Question: I want to add a plot to my first page of the (HTML5) slide. Can I achieve this in a dynamically way? Say, the background image will be generated by R code, rather than insert a semi-transparent PNG image. Thank you.
: What I want is

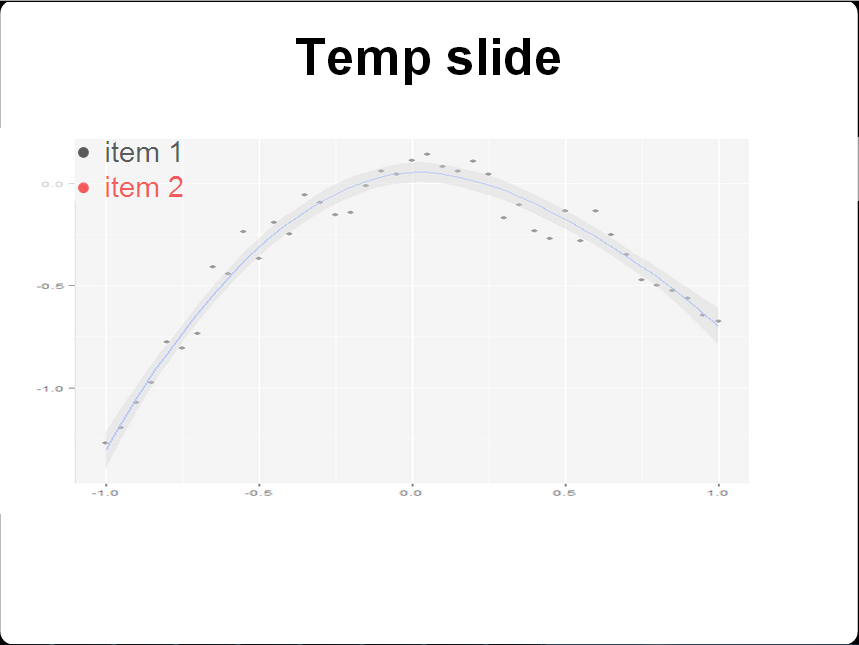
Answer: You can use the chunk option 'dev.args' to achieve this. You will need to size the image correctly to fit your slide.
'''
'''{r dev.args = list(bg = 'transparent')}
plot(1:10, 1:10)
'''
'''
This chunk will generate a transparent png. Please read the documentation '? png' to get a list of arguments you can pass. Here is one useful piece onf info from the docs.
> png supports transparent backgrounds: use bg = "transparent". (Not all PNG viewers render files with transparency correctly.)
UPDATE. For plots using 'ggplot2', the 'alpha' parameter can be used to control transparency.
'''
'''{r dev.args = list(bg = 'transparent'), echo = F, comment = NA, message = F}
library(ggplot2)
ggplot(mtcars, aes(wt, mpg)) +
geom_point(alpha = 0.1) +
geom_smooth(alpha = 0.1)
'''
'''
UPDATE2. To use a dynamic image as background, you need to set the background of the slide dynamically. This can be easily achieved in <URL> [Disclosure: I am the author]
Here is a <URL> with an Rmd file which when slidified will give a transparent background.